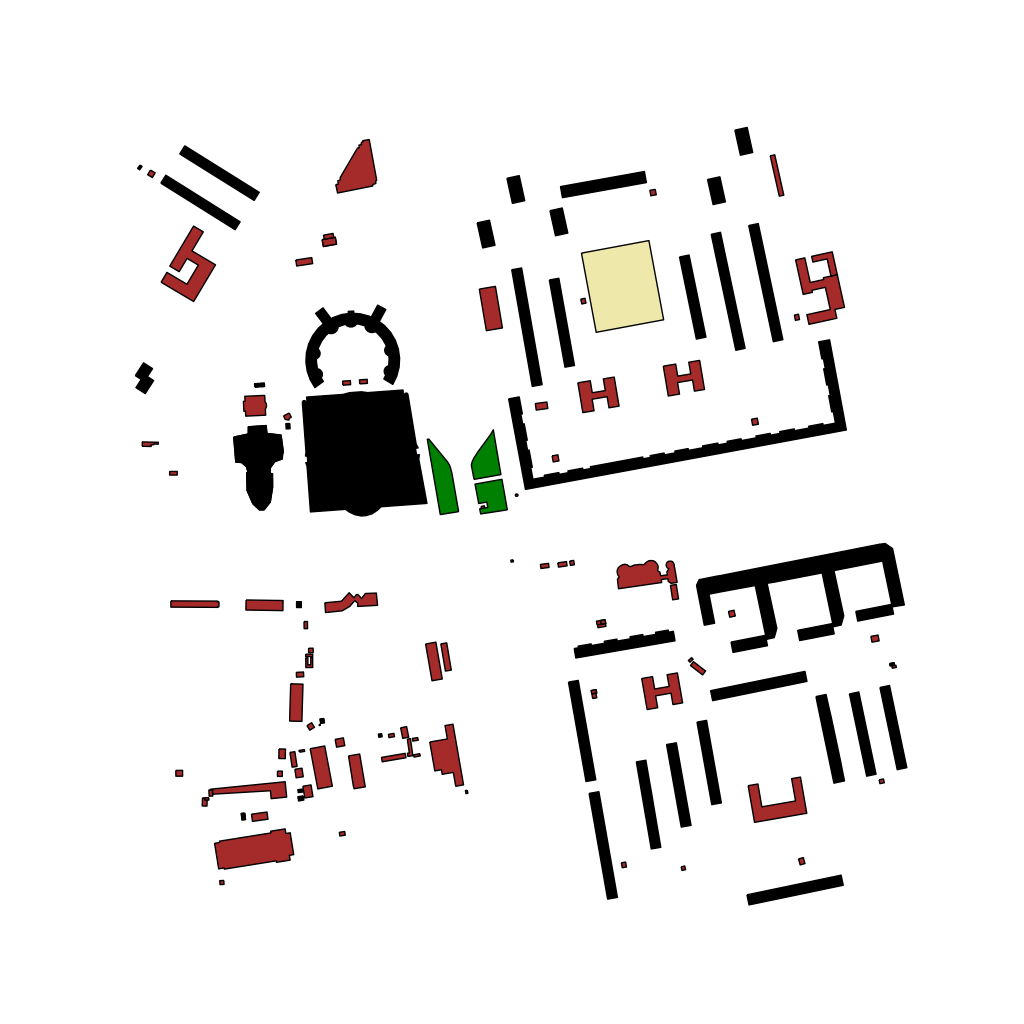
Tags: overhead vector_map, business, industrial, recreation, residential, special, modern, soviet, high_rise, individual_rise, low_rise, medium_rise, density_1, Building, Facility, Park, Playground, Ythsport, 1.0 km²